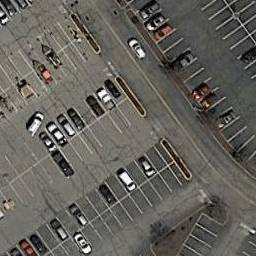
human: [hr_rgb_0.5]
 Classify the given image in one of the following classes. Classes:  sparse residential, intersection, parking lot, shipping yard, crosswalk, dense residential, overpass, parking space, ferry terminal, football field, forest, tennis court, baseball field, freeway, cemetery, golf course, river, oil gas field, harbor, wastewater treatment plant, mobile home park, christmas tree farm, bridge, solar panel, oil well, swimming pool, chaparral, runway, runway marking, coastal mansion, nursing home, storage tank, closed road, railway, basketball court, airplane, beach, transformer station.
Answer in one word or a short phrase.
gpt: parking lot